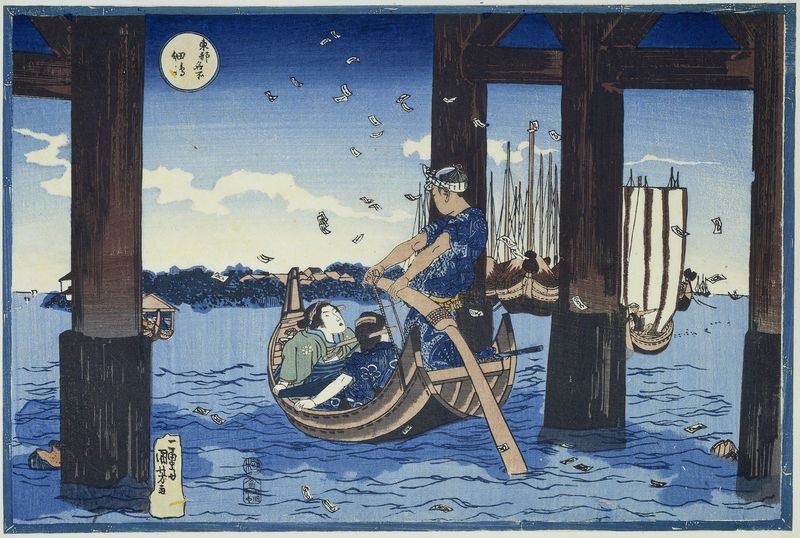
Titel: Het eiland Tsukuda
Künstler: Utagawa Kuniyoshi
Standort: Amsterdam
Institution: Rijksmuseum
Schlagwörter: blau, mann, meer, wasser, wolken, frauen, see, frau, nacht, säulen, dame, muster, brücke, insel, boot, ruder, holzschnitt, japan, schiff, schiffe, schrift, segel, wellen, papier, schiffer, haarband, hafen, rudern, balken, segeln, mond, asien, farbholzschnitt, kimono, hokusai